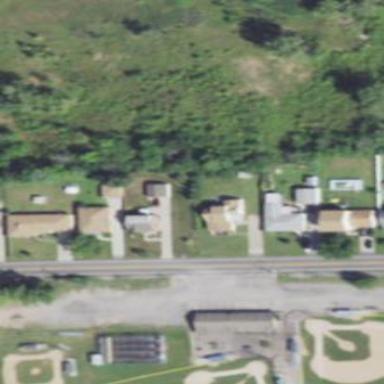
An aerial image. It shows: This residential area consists of single-family homes.